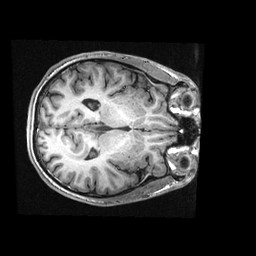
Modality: T1w
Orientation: axial
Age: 21
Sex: male